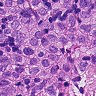
Metastatic tissue present: yes